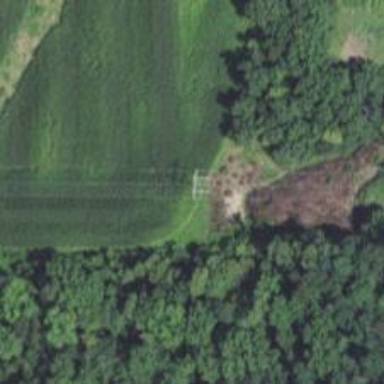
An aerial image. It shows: Power tower.